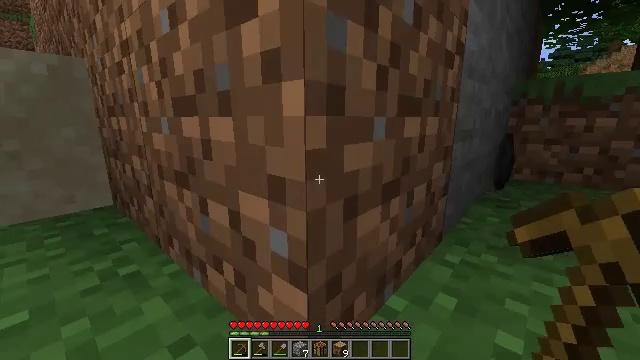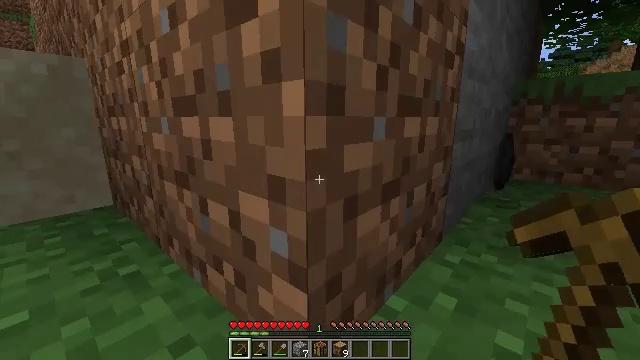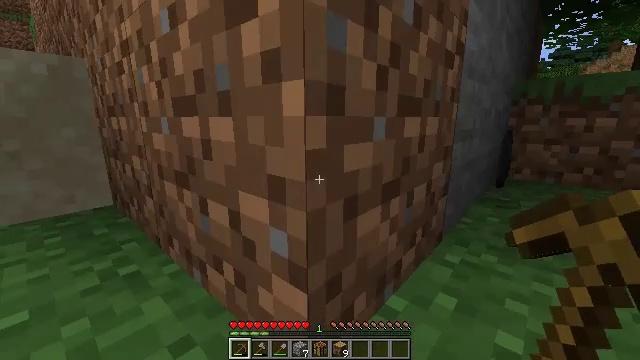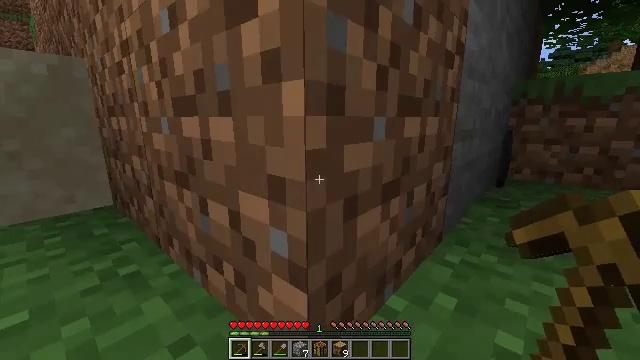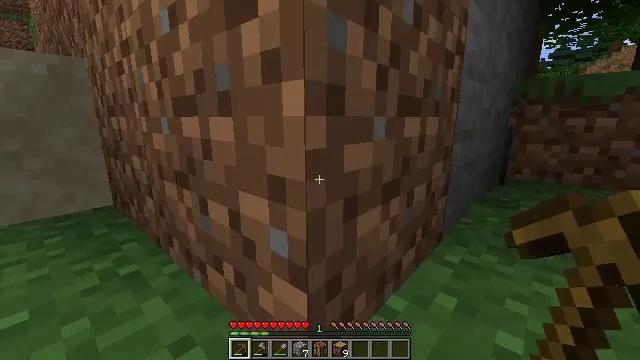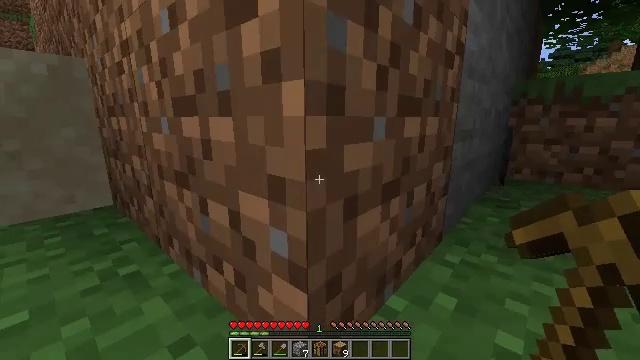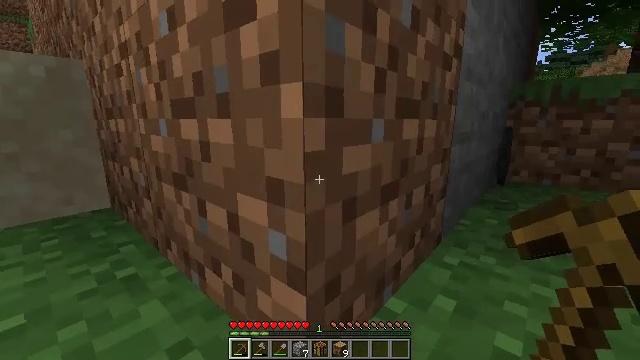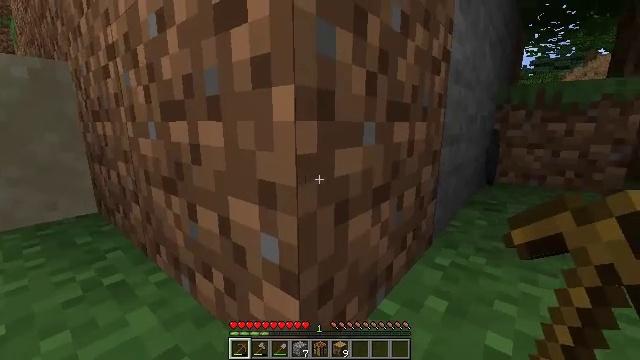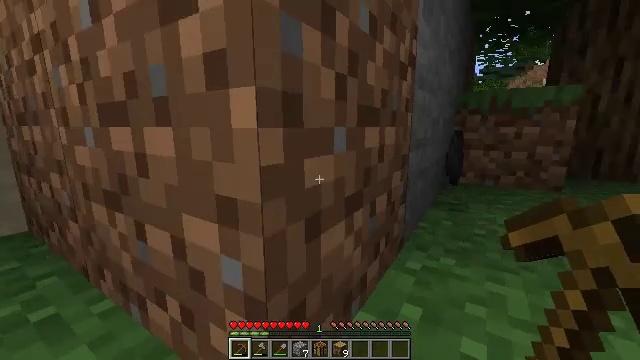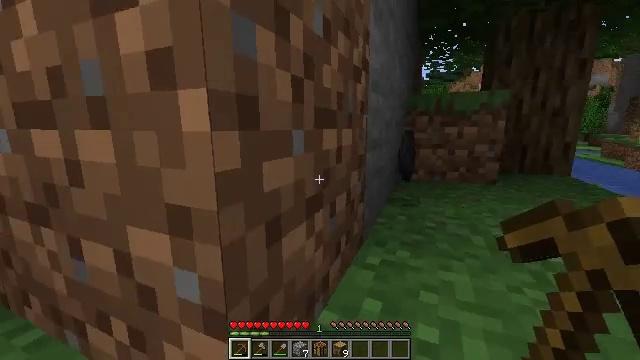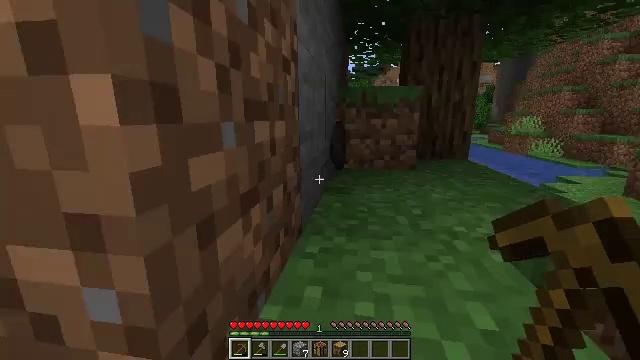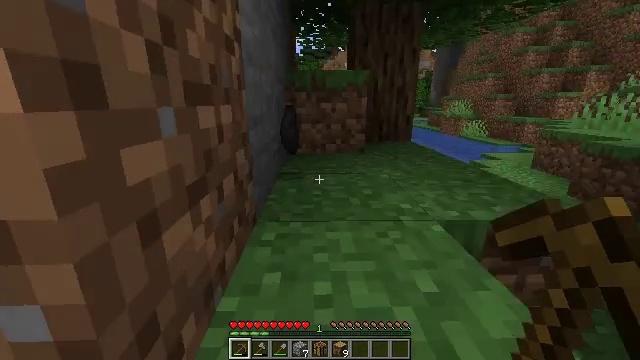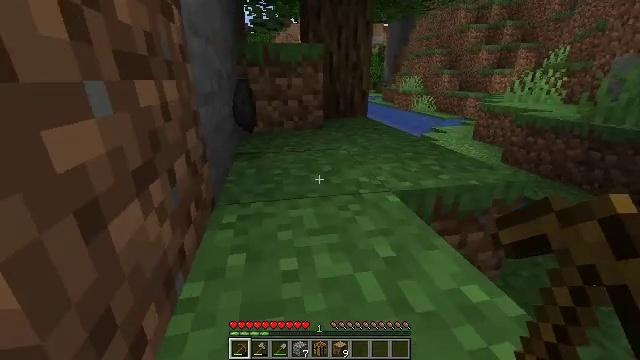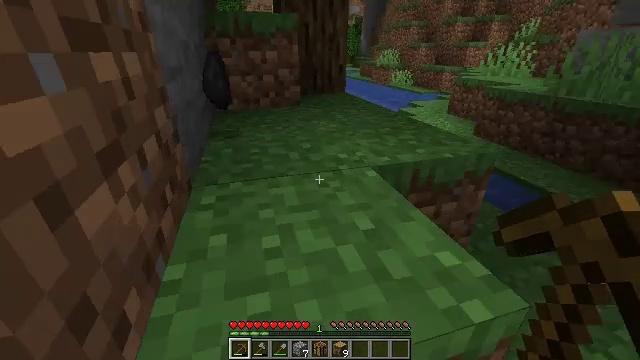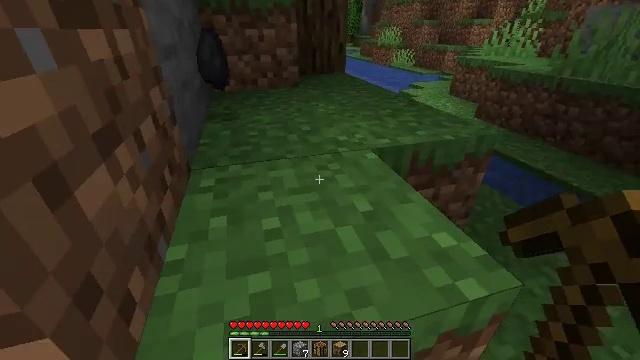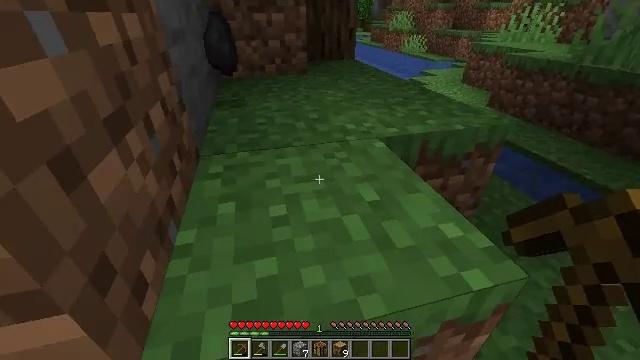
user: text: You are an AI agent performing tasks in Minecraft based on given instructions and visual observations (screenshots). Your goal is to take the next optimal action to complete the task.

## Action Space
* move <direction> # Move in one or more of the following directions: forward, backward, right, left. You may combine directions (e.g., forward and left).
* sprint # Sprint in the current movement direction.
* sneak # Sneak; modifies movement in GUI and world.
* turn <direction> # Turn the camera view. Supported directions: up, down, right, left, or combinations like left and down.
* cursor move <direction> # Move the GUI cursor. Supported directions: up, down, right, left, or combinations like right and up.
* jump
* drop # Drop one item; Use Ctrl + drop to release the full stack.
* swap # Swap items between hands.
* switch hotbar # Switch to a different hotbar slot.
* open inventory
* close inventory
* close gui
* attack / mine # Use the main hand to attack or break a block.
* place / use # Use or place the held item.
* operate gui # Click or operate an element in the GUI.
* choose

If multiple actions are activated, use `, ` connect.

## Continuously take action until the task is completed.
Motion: motion action
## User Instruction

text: Remove oak leaves from branches.
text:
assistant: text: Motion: no_op
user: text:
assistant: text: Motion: no_op
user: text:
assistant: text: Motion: no_op
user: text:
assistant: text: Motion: no_op
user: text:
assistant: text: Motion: no_op
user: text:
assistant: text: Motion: no_op
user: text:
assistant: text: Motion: turn right
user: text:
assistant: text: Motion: move forward, turn right
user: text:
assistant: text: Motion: move forward, turn right
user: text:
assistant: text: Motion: move forward, turn right and down
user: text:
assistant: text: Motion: move forward, turn right and down
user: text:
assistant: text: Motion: move forward, turn right and down
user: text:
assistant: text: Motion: turn right and down
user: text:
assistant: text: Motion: turn down
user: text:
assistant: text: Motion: turn left and down
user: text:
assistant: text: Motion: turn left and down
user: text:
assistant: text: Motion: turn left
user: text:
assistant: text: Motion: turn left
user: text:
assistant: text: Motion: no_op
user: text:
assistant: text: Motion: open inventory
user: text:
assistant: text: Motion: open inventory
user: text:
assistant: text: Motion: no_op
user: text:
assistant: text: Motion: cursor move left
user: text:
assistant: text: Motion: no_op
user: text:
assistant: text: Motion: cursor move up
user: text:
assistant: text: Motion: no_op
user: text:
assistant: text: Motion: cursor move up
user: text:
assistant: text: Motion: no_op
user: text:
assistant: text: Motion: no_op
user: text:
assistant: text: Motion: no_op